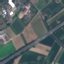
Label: Highway